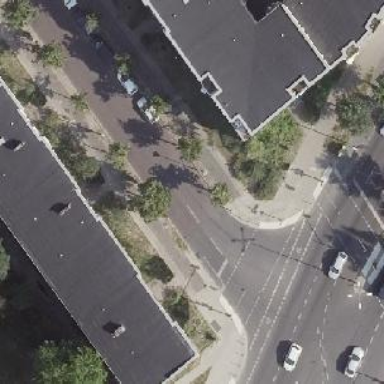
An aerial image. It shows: Road with traffic signals.